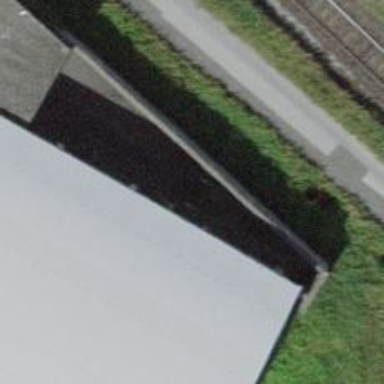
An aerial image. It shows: Railway buffer stop.